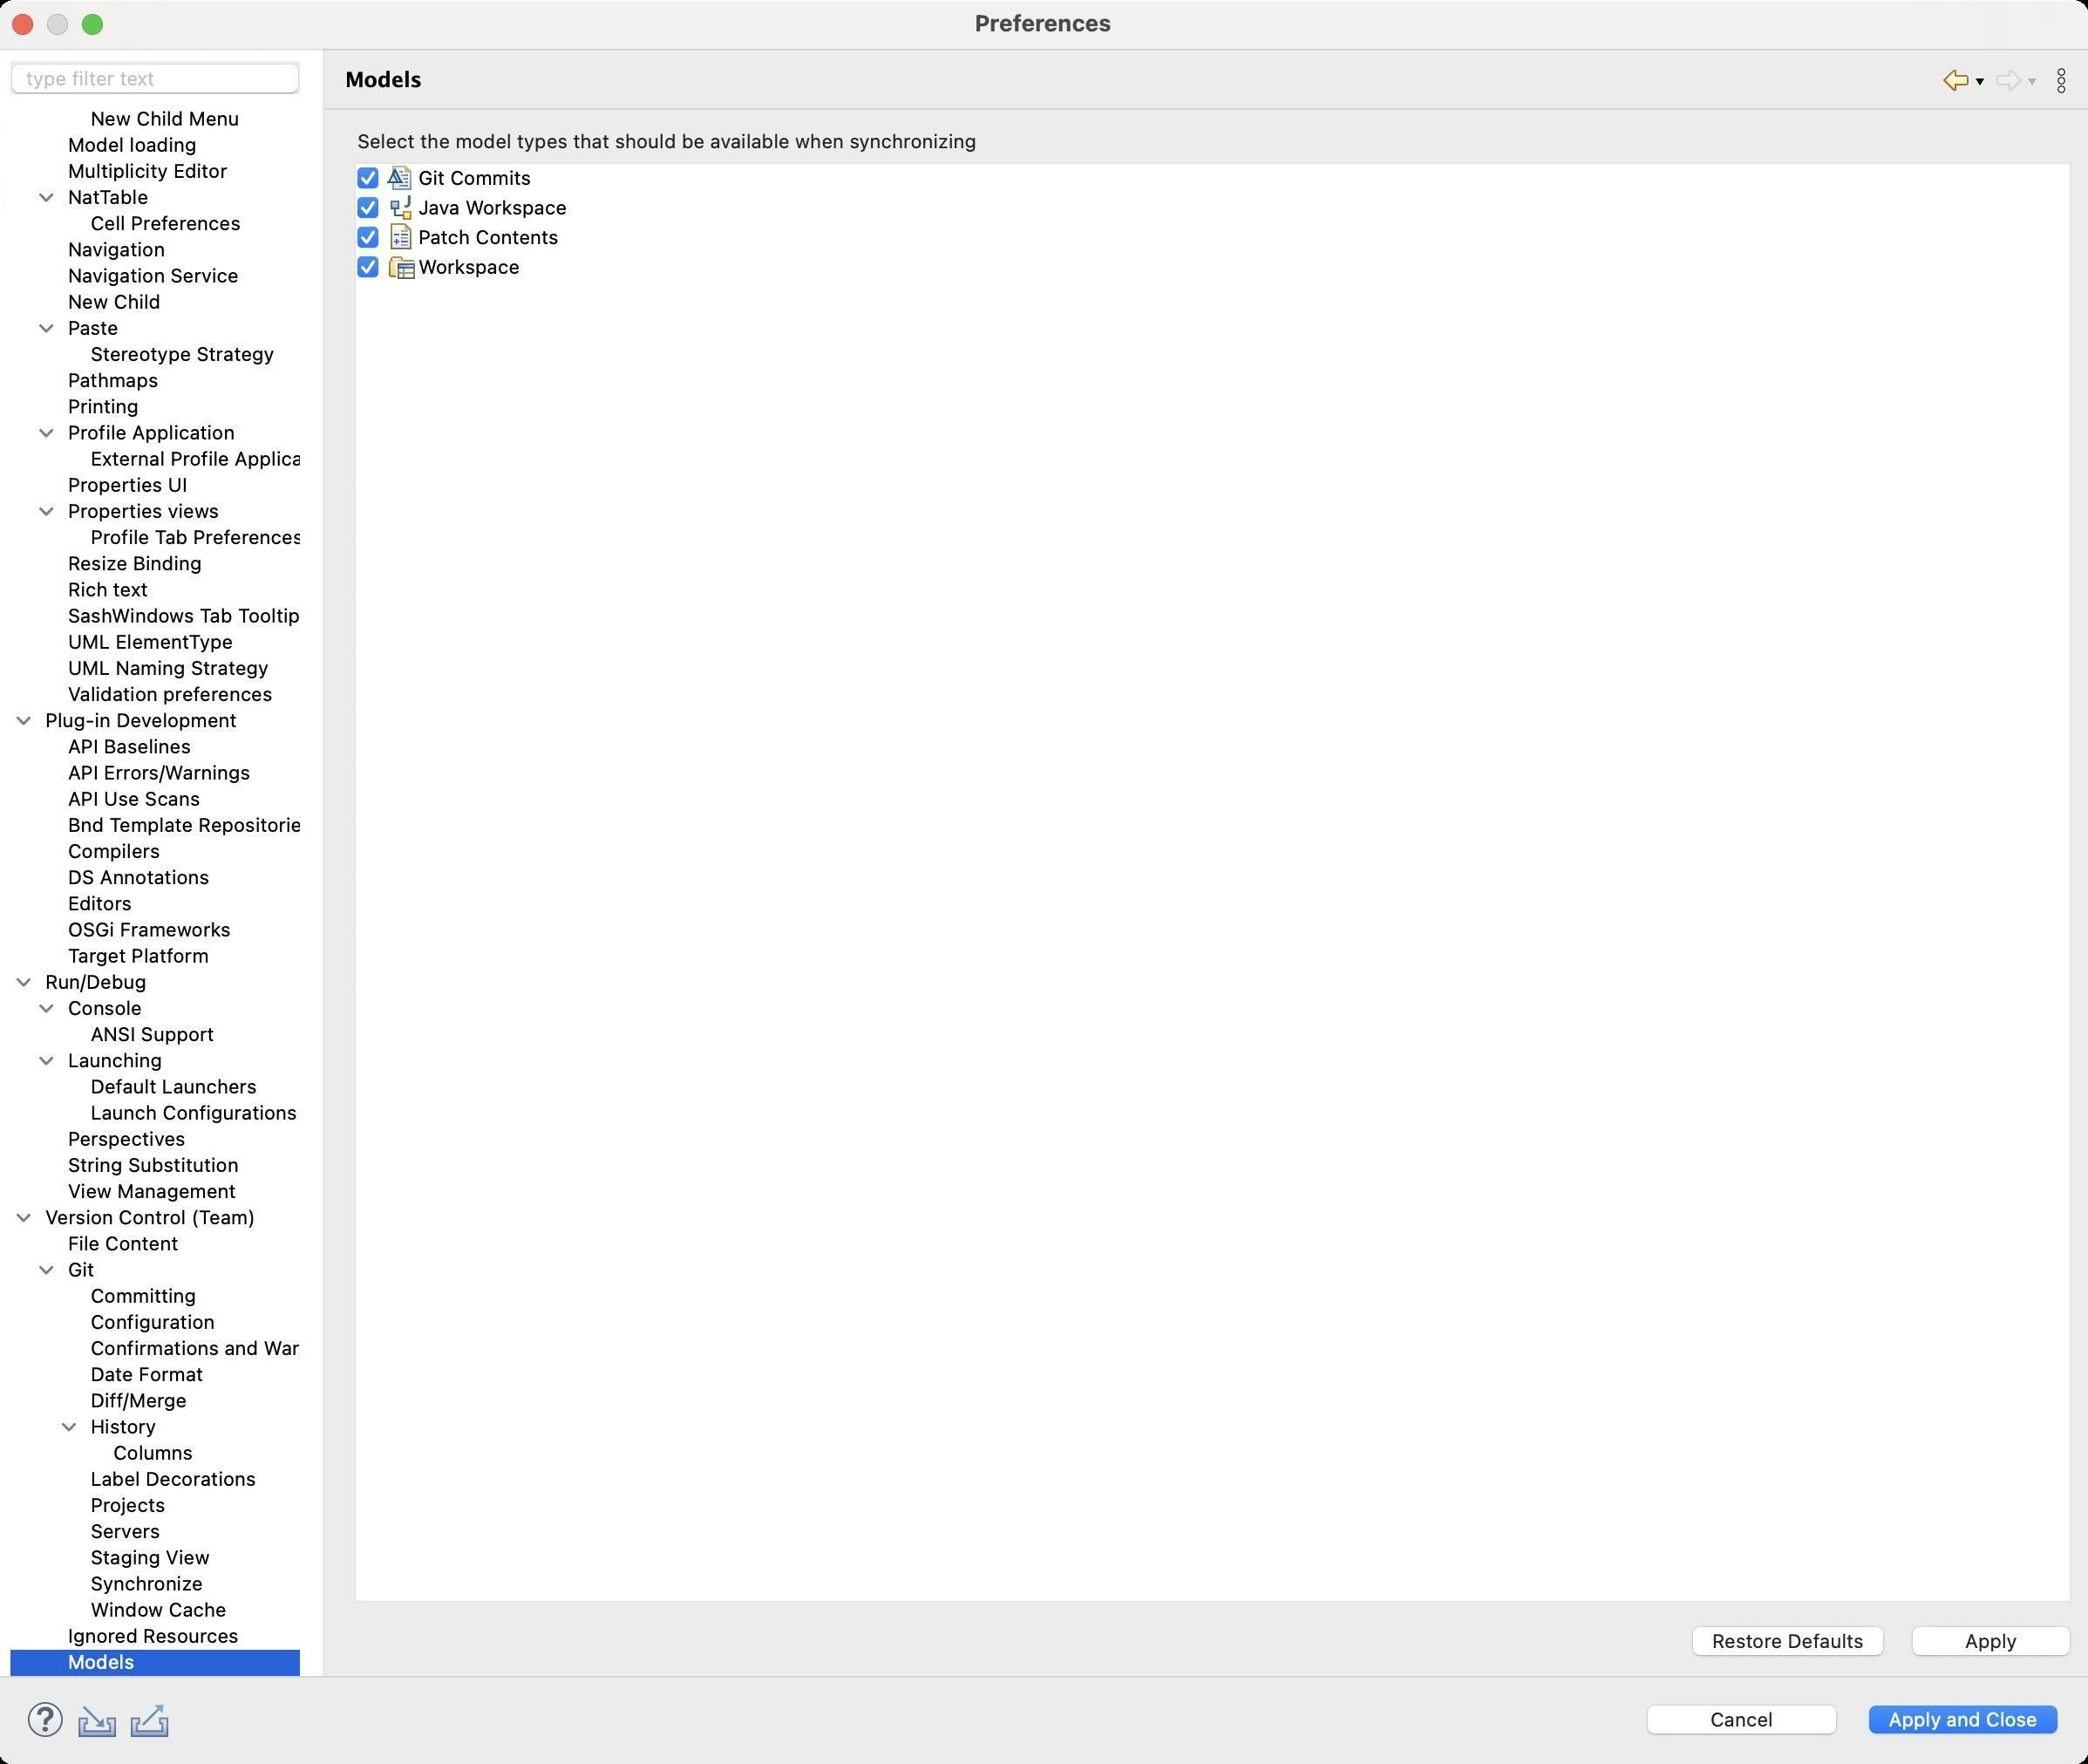
Accessibility tree:
{"name": "Preferences", "role": "AXWindow", "description": null, "role_description": "standard window", "value": null, "position": "480.00;38.00", "size": "1199;1012", "children": [{"name": "Apply_and_Close", "role": "AXButton", "description": null, "role_description": "button", "value": null, "position": "1067.00;974.00", "size": "120;27", "children": []}, {"name": "Cancel", "role": "AXButton", "description": null, "role_description": "button", "value": null, "position": "940.00;974.00", "size": "120;27", "children": []}, {"name": null, "role": "AXToolbar", "description": null, "role_description": "toolbar", "value": null, "position": "12.00;972.00", "size": "90;30", "children": [{"name": "Help", "role": "AXCheckBox", "description": null, "role_description": "checkbox", "value": 0, "position": "12.00;972.00", "size": "30;30", "children": []}, {"name": "Import", "role": "AXButton", "description": null, "role_description": "button", "value": null, "position": "42.00;972.00", "size": "30;30", "children": []}, {"name": "Export", "role": "AXButton", "description": null, "role_description": "button", "value": null, "position": "72.00;972.00", "size": "30;30", "children": []}]}, {"name": null, "role": "AXScrollArea", "description": null, "role_description": "scroll area", "value": null, "position": "199.00;69.00", "size": "995;887", "children": [{"name": "Apply", "role": "AXButton", "description": null, "role_description": "button", "value": null, "position": "1092.00;929.00", "size": "102;27", "children": []}, {"name": "Restore_Defaults", "role": "AXButton", "description": null, "role_description": "button", "value": null, "position": "966.00;929.00", "size": "121;27", "children": []}, {"name": null, "role": "AXScrollArea", "description": null, "role_description": "scroll area", "value": null, "position": "204.00;93.00", "size": "985;826", "children": [{"name": null, "role": "AXTable", "description": null, "role_description": "table", "value": null, "position": "205.00;94.00", "size": "983;824", "children": [{"name": null, "role": "AXRow", "description": null, "role_description": "table row", "value": null, "position": "205.00;94.00", "size": "983;17", "children": [{"name": "", "role": "AXCheckBox", "description": null, "role_description": "checkbox", "value": 1, "position": "205.00;94.00", "size": "14;16", "children": []}, {"name": null, "role": "AXStaticText", "description": null, "role_description": "text", "value": "Git Commits", "position": "220.00;94.00", "size": "109;16", "children": []}]}, {"name": null, "role": "AXRow", "description": null, "role_description": "table row", "value": null, "position": "205.00;111.00", "size": "983;17", "children": [{"name": "", "role": "AXCheckBox", "description": null, "role_description": "checkbox", "value": 1, "position": "205.00;111.00", "size": "14;16", "children": []}, {"name": null, "role": "AXStaticText", "description": null, "role_description": "text", "value": "Java Workspace", "position": "220.00;111.00", "size": "109;16", "children": []}]}, {"name": null, "role": "AXRow", "description": null, "role_description": "table row", "value": null, "position": "205.00;128.00", "size": "983;17", "children": [{"name": "", "role": "AXCheckBox", "description": null, "role_description": "checkbox", "value": 1, "position": "205.00;128.00", "size": "14;16", "children": []}, {"name": null, "role": "AXStaticText", "description": null, "role_description": "text", "value": "Patch Contents", "position": "220.00;128.00", "size": "109;16", "children": []}]}, {"name": null, "role": "AXRow", "description": null, "role_description": "table row", "value": null, "position": "205.00;145.00", "size": "983;17", "children": [{"name": "", "role": "AXCheckBox", "description": null, "role_description": "checkbox", "value": 1, "position": "205.00;145.00", "size": "14;16", "children": []}, {"name": null, "role": "AXStaticText", "description": null, "role_description": "text", "value": "Workspace", "position": "220.00;145.00", "size": "109;16", "children": []}]}, {"name": null, "role": "AXColumn", "description": null, "role_description": "column", "value": null, "position": "205.00;94.00", "size": "15;824", "children": []}, {"name": null, "role": "AXColumn", "description": null, "role_description": "column", "value": null, "position": "220.00;94.00", "size": "110;824", "children": []}]}]}, {"name": null, "role": "AXStaticText", "description": null, "role_description": "text", "value": "Select the model types that should be available when synchronizing", "position": "204.00;74.00", "size": "985;14", "children": []}]}, {"name": null, "role": "AXToolbar", "description": "", "role_description": "toolbar", "value": null, "position": "1112.00;35.00", "size": "82;22", "children": [{"name": "Back_to_Ignored_Resources", "role": "AXMenuButton", "description": null, "role_description": "menu button", "value": null, "position": "1112.00;35.00", "size": "22;22", "children": []}, {"name": "Forward", "role": "AXMenuButton", "description": null, "role_description": "menu button", "value": null, "position": "1142.00;35.00", "size": "22;22", "children": []}, {"name": "Additional_Dialog_Actions", "role": "AXButton", "description": null, "role_description": "button", "value": null, "position": "1172.00;35.00", "size": "22;22", "children": []}]}, {"name": null, "role": "AXStaticText", "description": "", "role_description": "text", "value": "Models", "position": "196.00;35.00", "size": "909;21", "children": []}, {"name": null, "role": "AXSplitter", "description": null, "role_description": "splitter", "value": 180, "position": "180.00;28.00", "size": "5;933", "children": []}, {"name": null, "role": "AXScrollArea", "description": null, "role_description": "scroll area", "value": null, "position": "7.00;59.00", "size": "166;902", "children": [{"name": null, "role": "AXOutline", "description": null, "role_description": "outline", "value": null, "position": "7.00;-929.00", "size": "217;1890", "children": [{"name": null, "role": "AXRow", "description": null, "role_description": "outline row", "value": null, "position": "7.00;-929.00", "size": "217;15", "children": [{"name": null, "role": "AXGroup", "description": null, "role_description": "group", "value": null, "position": "7.00;-929.00", "size": "217;15", "children": [{"name": null, "role": "AXDisclosureTriangle", "description": null, "role_description": "disclosure triangle", "value": 0, "position": "9.00;-929.00", "size": "12;14", "children": []}, {"name": null, "role": "AXStaticText", "description": null, "role_description": "text", "value": "General", "position": "25.00;-929.00", "size": "198;14", "children": []}]}]}, {"name": null, "role": "AXRow", "description": null, "role_description": "outline row", "value": null, "position": "7.00;-914.00", "size": "217;15", "children": [{"name": null, "role": "AXGroup", "description": null, "role_description": "group", "value": null, "position": "7.00;-914.00", "size": "217;15", "children": [{"name": null, "role": "AXDisclosureTriangle", "description": null, "role_description": "disclosure triangle", "value": 0, "position": "9.00;-914.00", "size": "12;14", "children": []}, {"name": null, "role": "AXStaticText", "description": null, "role_description": "text", "value": "Alf", "position": "25.00;-914.00", "size": "198;14", "children": []}]}]}, {"name": null, "role": "AXRow", "description": null, "role_description": "outline row", "value": null, "position": "7.00;-899.00", "size": "217;15", "children": [{"name": null, "role": "AXGroup", "description": null, "role_description": "group", "value": null, "position": "7.00;-899.00", "size": "217;15", "children": [{"name": null, "role": "AXDisclosureTriangle", "description": null, "role_description": "disclosure triangle", "value": 0, "position": "9.00;-899.00", "size": "12;14", "children": []}, {"name": null, "role": "AXStaticText", "description": null, "role_description": "text", "value": "Ant", "position": "25.00;-899.00", "size": "198;14", "children": []}]}]}, {"name": null, "role": "AXRow", "description": null, "role_description": "outline row", "value": null, "position": "7.00;-884.00", "size": "217;15", "children": [{"name": null, "role": "AXGroup", "description": null, "role_description": "group", "value": null, "position": "7.00;-884.00", "size": "217;15", "children": [{"name": null, "role": "AXDisclosureTriangle", "description": null, "role_description": "disclosure triangle", "value": 0, "position": "9.00;-884.00", "size": "12;14", "children": []}, {"name": null, "role": "AXStaticText", "description": null, "role_description": "text", "value": "Context", "position": "25.00;-884.00", "size": "198;14", "children": []}]}]}, {"name": null, "role": "AXRow", "description": null, "role_description": "outline row", "value": null, "position": "7.00;-869.00", "size": "217;15", "children": [{"name": null, "role": "AXGroup", "description": null, "role_description": "group", "value": null, "position": "7.00;-869.00", "size": "217;15", "children": [{"name": null, "role": "AXDisclosureTriangle", "description": null, "role_description": "disclosure triangle", "value": 0, "position": "9.00;-869.00", "size": "12;14", "children": []}, {"name": null, "role": "AXStaticText", "description": null, "role_description": "text", "value": "CSS", "position": "25.00;-869.00", "size": "198;14", "children": []}]}]}, {"name": null, "role": "AXRow", "description": null, "role_description": "outline row", "value": null, "position": "7.00;-854.00", "size": "217;15", "children": [{"name": null, "role": "AXGroup", "description": null, "role_description": "group", "value": null, "position": "7.00;-854.00", "size": "217;15", "children": [{"name": null, "role": "AXDisclosureTriangle", "description": null, "role_description": "disclosure triangle", "value": 0, "position": "9.00;-854.00", "size": "12;14", "children": []}, {"name": null, "role": "AXStaticText", "description": null, "role_description": "text", "value": "EMF Compare", "position": "25.00;-854.00", "size": "198;14", "children": []}]}]}, {"name": null, "role": "AXRow", "description": null, "role_description": "outline row", "value": null, "position": "7.00;-839.00", "size": "217;15", "children": [{"name": null, "role": "AXGroup", "description": null, "role_description": "group", "value": null, "position": "7.00;-839.00", "size": "217;15", "children": [{"name": null, "role": "AXDisclosureTriangle", "description": null, "role_description": "disclosure triangle", "value": 0, "position": "9.00;-839.00", "size": "12;14", "children": []}, {"name": null, "role": "AXStaticText", "description": null, "role_description": "text", "value": "Help", "position": "25.00;-839.00", "size": "198;14", "children": []}]}]}, {"name": null, "role": "AXRow", "description": null, "role_description": "outline row", "value": null, "position": "7.00;-824.00", "size": "217;15", "children": [{"name": null, "role": "AXGroup", "description": null, "role_description": "group", "value": null, "position": "7.00;-824.00", "size": "217;15", "children": [{"name": null, "role": "AXDisclosureTriangle", "description": null, "role_description": "disclosure triangle", "value": 0, "position": "9.00;-824.00", "size": "12;14", "children": []}, {"name": null, "role": "AXStaticText", "description": null, "role_description": "text", "value": "Install/Update", "position": "25.00;-824.00", "size": "198;14", "children": []}]}]}, {"name": null, "role": "AXRow", "description": null, "role_description": "outline row", "value": null, "position": "7.00;-809.00", "size": "217;15", "children": [{"name": null, "role": "AXGroup", "description": null, "role_description": "group", "value": null, "position": "7.00;-809.00", "size": "217;15", "children": [{"name": null, "role": "AXDisclosureTriangle", "description": null, "role_description": "disclosure triangle", "value": 1, "position": "9.00;-809.00", "size": "12;14", "children": []}, {"name": null, "role": "AXStaticText", "description": null, "role_description": "text", "value": "Java", "position": "25.00;-809.00", "size": "198;14", "children": []}]}]}, {"name": null, "role": "AXRow", "description": null, "role_description": "outline row", "value": null, "position": "7.00;-794.00", "size": "217;15", "children": [{"name": null, "role": "AXGroup", "description": null, "role_description": "group", "value": null, "position": "7.00;-794.00", "size": "217;15", "children": [{"name": null, "role": "AXDisclosureTriangle", "description": null, "role_description": "disclosure triangle", "value": 0, "position": "22.00;-794.00", "size": "12;14", "children": []}, {"name": null, "role": "AXStaticText", "description": null, "role_description": "text", "value": "Appearance", "position": "38.00;-794.00", "size": "185;14", "children": []}]}]}, {"name": null, "role": "AXRow", "description": null, "role_description": "outline row", "value": null, "position": "7.00;-779.00", "size": "217;15", "children": [{"name": null, "role": "AXGroup", "description": null, "role_description": "group", "value": null, "position": "7.00;-779.00", "size": "217;15", "children": [{"name": null, "role": "AXDisclosureTriangle", "description": null, "role_description": "disclosure triangle", "value": 0, "position": "22.00;-779.00", "size": "12;14", "children": []}, {"name": null, "role": "AXStaticText", "description": null, "role_description": "text", "value": "Build Path", "position": "38.00;-779.00", "size": "185;14", "children": []}]}]}, {"name": null, "role": "AXRow", "description": null, "role_description": "outline row", "value": null, "position": "7.00;-764.00", "size": "217;15", "children": [{"name": null, "role": "AXStaticText", "description": null, "role_description": "text", "value": "Bytecode Outline", "position": "38.00;-764.00", "size": "185;14", "children": []}]}, {"name": null, "role": "AXRow", "description": null, "role_description": "outline row", "value": null, "position": "7.00;-749.00", "size": "217;15", "children": [{"name": null, "role": "AXGroup", "description": null, "role_description": "group", "value": null, "position": "7.00;-749.00", "size": "217;15", "children": [{"name": null, "role": "AXDisclosureTriangle", "description": null, "role_description": "disclosure triangle", "value": 0, "position": "22.00;-749.00", "size": "12;14", "children": []}, {"name": null, "role": "AXStaticText", "description": null, "role_description": "text", "value": "Code Style", "position": "38.00;-749.00", "size": "185;14", "children": []}]}]}, {"name": null, "role": "AXRow", "description": null, "role_description": "outline row", "value": null, "position": "7.00;-734.00", "size": "217;15", "children": [{"name": null, "role": "AXGroup", "description": null, "role_description": "group", "value": null, "position": "7.00;-734.00", "size": "217;15", "children": [{"name": null, "role": "AXDisclosureTriangle", "description": null, "role_description": "disclosure triangle", "value": 1, "position": "22.00;-734.00", "size": "12;14", "children": []}, {"name": null, "role": "AXStaticText", "description": null, "role_description": "text", "value": "Compiler", "position": "38.00;-734.00", "size": "185;14", "children": []}]}]}, {"name": null, "role": "AXRow", "description": null, "role_description": "outline row", "value": null, "position": "7.00;-719.00", "size": "217;15", "children": [{"name": null, "role": "AXStaticText", "description": null, "role_description": "text", "value": "Building", "position": "51.00;-719.00", "size": "172;14", "children": []}]}, {"name": null, "role": "AXRow", "description": null, "role_description": "outline row", "value": null, "position": "7.00;-704.00", "size": "217;15", "children": [{"name": null, "role": "AXStaticText", "description": null, "role_description": "text", "value": "Errors/Warnings", "position": "51.00;-704.00", "size": "172;14", "children": []}]}, {"name": null, "role": "AXRow", "description": null, "role_description": "outline row", "value": null, "position": "7.00;-689.00", "size": "217;15", "children": [{"name": null, "role": "AXStaticText", "description": null, "role_description": "text", "value": "Javadoc", "position": "51.00;-689.00", "size": "172;14", "children": []}]}, {"name": null, "role": "AXRow", "description": null, "role_description": "outline row", "value": null, "position": "7.00;-674.00", "size": "217;15", "children": [{"name": null, "role": "AXStaticText", "description": null, "role_description": "text", "value": "Task Tags", "position": "51.00;-674.00", "size": "172;14", "children": []}]}, {"name": null, "role": "AXRow", "description": null, "role_description": "outline row", "value": null, "position": "7.00;-659.00", "size": "217;15", "children": [{"name": null, "role": "AXGroup", "description": null, "role_description": "group", "value": null, "position": "7.00;-659.00", "size": "217;15", "children": [{"name": null, "role": "AXDisclosureTriangle", "description": null, "role_description": "disclosure triangle", "value": 1, "position": "22.00;-659.00", "size": "12;14", "children": []}, {"name": null, "role": "AXStaticText", "description": null, "role_description": "text", "value": "Debug", "position": "38.00;-659.00", "size": "185;14", "children": []}]}]}, {"name": null, "role": "AXRow", "description": null, "role_description": "outline row", "value": null, "position": "7.00;-644.00", "size": "217;15", "children": [{"name": null, "role": "AXStaticText", "description": null, "role_description": "text", "value": "Detail Formatters", "position": "51.00;-644.00", "size": "172;14", "children": []}]}, {"name": null, "role": "AXRow", "description": null, "role_description": "outline row", "value": null, "position": "7.00;-629.00", "size": "217;15", "children": [{"name": null, "role": "AXStaticText", "description": null, "role_description": "text", "value": "Heap Walking", "position": "51.00;-629.00", "size": "172;14", "children": []}]}, {"name": null, "role": "AXRow", "description": null, "role_description": "outline row", "value": null, "position": "7.00;-614.00", "size": "217;15", "children": [{"name": null, "role": "AXStaticText", "description": null, "role_description": "text", "value": "Logical Structures", "position": "51.00;-614.00", "size": "172;14", "children": []}]}, {"name": null, "role": "AXRow", "description": null, "role_description": "outline row", "value": null, "position": "7.00;-599.00", "size": "217;15", "children": [{"name": null, "role": "AXStaticText", "description": null, "role_description": "text", "value": "Primitive Display Options", "position": "51.00;-599.00", "size": "172;14", "children": []}]}, {"name": null, "role": "AXRow", "description": null, "role_description": "outline row", "value": null, "position": "7.00;-584.00", "size": "217;15", "children": [{"name": null, "role": "AXStaticText", "description": null, "role_description": "text", "value": "Step Filtering", "position": "51.00;-584.00", "size": "172;14", "children": []}]}, {"name": null, "role": "AXRow", "description": null, "role_description": "outline row", "value": null, "position": "7.00;-569.00", "size": "217;15", "children": [{"name": null, "role": "AXGroup", "description": null, "role_description": "group", "value": null, "position": "7.00;-569.00", "size": "217;15", "children": [{"name": null, "role": "AXDisclosureTriangle", "description": null, "role_description": "disclosure triangle", "value": 1, "position": "22.00;-569.00", "size": "12;14", "children": []}, {"name": null, "role": "AXStaticText", "description": null, "role_description": "text", "value": "Editor", "position": "38.00;-569.00", "size": "185;14", "children": []}]}]}, {"name": null, "role": "AXRow", "description": null, "role_description": "outline row", "value": null, "position": "7.00;-554.00", "size": "217;15", "children": [{"name": null, "role": "AXStaticText", "description": null, "role_description": "text", "value": "Code Minings", "position": "51.00;-554.00", "size": "172;14", "children": []}]}, {"name": null, "role": "AXRow", "description": null, "role_description": "outline row", "value": null, "position": "7.00;-539.00", "size": "217;15", "children": [{"name": null, "role": "AXGroup", "description": null, "role_description": "group", "value": null, "position": "7.00;-539.00", "size": "217;15", "children": [{"name": null, "role": "AXDisclosureTriangle", "description": null, "role_description": "disclosure triangle", "value": 1, "position": "35.00;-539.00", "size": "12;14", "children": []}, {"name": null, "role": "AXStaticText", "description": null, "role_description": "text", "value": "Content Assist", "position": "51.00;-539.00", "size": "172;14", "children": []}]}]}, {"name": null, "role": "AXRow", "description": null, "role_description": "outline row", "value": null, "position": "7.00;-524.00", "size": "217;15", "children": [{"name": null, "role": "AXStaticText", "description": null, "role_description": "text", "value": "Advanced", "position": "64.00;-524.00", "size": "159;14", "children": []}]}, {"name": null, "role": "AXRow", "description": null, "role_description": "outline row", "value": null, "position": "7.00;-509.00", "size": "217;15", "children": [{"name": null, "role": "AXStaticText", "description": null, "role_description": "text", "value": "Favorites", "position": "64.00;-509.00", "size": "159;14", "children": []}]}, {"name": null, "role": "AXRow", "description": null, "role_description": "outline row", "value": null, "position": "7.00;-494.00", "size": "217;15", "children": [{"name": null, "role": "AXStaticText", "description": null, "role_description": "text", "value": "Folding", "position": "51.00;-494.00", "size": "172;14", "children": []}]}, {"name": null, "role": "AXRow", "description": null, "role_description": "outline row", "value": null, "position": "7.00;-479.00", "size": "217;15", "children": [{"name": null, "role": "AXStaticText", "description": null, "role_description": "text", "value": "Hovers", "position": "51.00;-479.00", "size": "172;14", "children": []}]}, {"name": null, "role": "AXRow", "description": null, "role_description": "outline row", "value": null, "position": "7.00;-464.00", "size": "217;15", "children": [{"name": null, "role": "AXStaticText", "description": null, "role_description": "text", "value": "Mark Occurrences", "position": "51.00;-464.00", "size": "172;14", "children": []}]}, {"name": null, "role": "AXRow", "description": null, "role_description": "outline row", "value": null, "position": "7.00;-449.00", "size": "217;15", "children": [{"name": null, "role": "AXStaticText", "description": null, "role_description": "text", "value": "Save Actions", "position": "51.00;-449.00", "size": "172;14", "children": []}]}, {"name": null, "role": "AXRow", "description": null, "role_description": "outline row", "value": null, "position": "7.00;-434.00", "size": "217;15", "children": [{"name": null, "role": "AXStaticText", "description": null, "role_description": "text", "value": "Syntax Coloring", "position": "51.00;-434.00", "size": "172;14", "children": []}]}, {"name": null, "role": "AXRow", "description": null, "role_description": "outline row", "value": null, "position": "7.00;-419.00", "size": "217;15", "children": [{"name": null, "role": "AXStaticText", "description": null, "role_description": "text", "value": "Templates", "position": "51.00;-419.00", "size": "172;14", "children": []}]}, {"name": null, "role": "AXRow", "description": null, "role_description": "outline row", "value": null, "position": "7.00;-404.00", "size": "217;15", "children": [{"name": null, "role": "AXStaticText", "description": null, "role_description": "text", "value": "Typing", "position": "51.00;-404.00", "size": "172;14", "children": []}]}, {"name": null, "role": "AXRow", "description": null, "role_description": "outline row", "value": null, "position": "7.00;-389.00", "size": "217;15", "children": [{"name": null, "role": "AXGroup", "description": null, "role_description": "group", "value": null, "position": "7.00;-389.00", "size": "217;15", "children": [{"name": null, "role": "AXDisclosureTriangle", "description": null, "role_description": "disclosure triangle", "value": 1, "position": "22.00;-389.00", "size": "12;14", "children": []}, {"name": null, "role": "AXStaticText", "description": null, "role_description": "text", "value": "Installed JREs", "position": "38.00;-389.00", "size": "185;14", "children": []}]}]}, {"name": null, "role": "AXRow", "description": null, "role_description": "outline row", "value": null, "position": "7.00;-374.00", "size": "217;15", "children": [{"name": null, "role": "AXStaticText", "description": null, "role_description": "text", "value": "Execution Environments", "position": "51.00;-374.00", "size": "172;14", "children": []}]}, {"name": null, "role": "AXRow", "description": null, "role_description": "outline row", "value": null, "position": "7.00;-359.00", "size": "217;15", "children": [{"name": null, "role": "AXStaticText", "description": null, "role_description": "text", "value": "JUnit", "position": "38.00;-359.00", "size": "185;14", "children": []}]}, {"name": null, "role": "AXRow", "description": null, "role_description": "outline row", "value": null, "position": "7.00;-344.00", "size": "217;15", "children": [{"name": null, "role": "AXStaticText", "description": null, "role_description": "text", "value": "Launching", "position": "38.00;-344.00", "size": "185;14", "children": []}]}, {"name": null, "role": "AXRow", "description": null, "role_description": "outline row", "value": null, "position": "7.00;-329.00", "size": "217;15", "children": [{"name": null, "role": "AXStaticText", "description": null, "role_description": "text", "value": "Properties Files Editor", "position": "38.00;-329.00", "size": "185;14", "children": []}]}, {"name": null, "role": "AXRow", "description": null, "role_description": "outline row", "value": null, "position": "7.00;-314.00", "size": "217;15", "children": [{"name": null, "role": "AXGroup", "description": null, "role_description": "group", "value": null, "position": "7.00;-314.00", "size": "217;15", "children": [{"name": null, "role": "AXDisclosureTriangle", "description": null, "role_description": "disclosure triangle", "value": 1, "position": "9.00;-314.00", "size": "12;14", "children": []}, {"name": null, "role": "AXStaticText", "description": null, "role_description": "text", "value": "Logic Diagrams", "position": "25.00;-314.00", "size": "198;14", "children": []}]}]}, {"name": null, "role": "AXRow", "description": null, "role_description": "outline row", "value": null, "position": "7.00;-299.00", "size": "217;15", "children": [{"name": null, "role": "AXGroup", "description": null, "role_description": "group", "value": null, "position": "7.00;-299.00", "size": "217;15", "children": [{"name": null, "role": "AXDisclosureTriangle", "description": null, "role_description": "disclosure triangle", "value": 1, "position": "22.00;-299.00", "size": "12;14", "children": []}, {"name": null, "role": "AXStaticText", "description": null, "role_description": "text", "value": "Appearance", "position": "38.00;-299.00", "size": "185;14", "children": []}]}]}, {"name": null, "role": "AXRow", "description": null, "role_description": "outline row", "value": null, "position": "7.00;-284.00", "size": "217;15", "children": [{"name": null, "role": "AXStaticText", "description": null, "role_description": "text", "value": "Connections", "position": "51.00;-284.00", "size": "172;14", "children": []}]}, {"name": null, "role": "AXRow", "description": null, "role_description": "outline row", "value": null, "position": "7.00;-269.00", "size": "217;15", "children": [{"name": null, "role": "AXStaticText", "description": null, "role_description": "text", "value": "Path Maps", "position": "38.00;-269.00", "size": "185;14", "children": []}]}, {"name": null, "role": "AXRow", "description": null, "role_description": "outline row", "value": null, "position": "7.00;-254.00", "size": "217;15", "children": [{"name": null, "role": "AXStaticText", "description": null, "role_description": "text", "value": "Printing", "position": "38.00;-254.00", "size": "185;14", "children": []}]}, {"name": null, "role": "AXRow", "description": null, "role_description": "outline row", "value": null, "position": "7.00;-239.00", "size": "217;15", "children": [{"name": null, "role": "AXStaticText", "description": null, "role_description": "text", "value": "Rulers and Grid", "position": "38.00;-239.00", "size": "185;14", "children": []}]}, {"name": null, "role": "AXRow", "description": null, "role_description": "outline row", "value": null, "position": "7.00;-224.00", "size": "217;15", "children": [{"name": null, "role": "AXStaticText", "description": null, "role_description": "text", "value": "Model Editor", "position": "25.00;-224.00", "size": "198;14", "children": []}]}, {"name": null, "role": "AXRow", "description": null, "role_description": "outline row", "value": null, "position": "7.00;-209.00", "size": "217;15", "children": [{"name": null, "role": "AXGroup", "description": null, "role_description": "group", "value": null, "position": "7.00;-209.00", "size": "217;15", "children": [{"name": null, "role": "AXDisclosureTriangle", "description": null, "role_description": "disclosure triangle", "value": 0, "position": "9.00;-209.00", "size": "12;14", "children": []}, {"name": null, "role": "AXStaticText", "description": null, "role_description": "text", "value": "Model Validation", "position": "25.00;-209.00", "size": "198;14", "children": []}]}]}, {"name": null, "role": "AXRow", "description": null, "role_description": "outline row", "value": null, "position": "7.00;-194.00", "size": "217;15", "children": [{"name": null, "role": "AXGroup", "description": null, "role_description": "group", "value": null, "position": "7.00;-194.00", "size": "217;15", "children": [{"name": null, "role": "AXDisclosureTriangle", "description": null, "role_description": "disclosure triangle", "value": 0, "position": "9.00;-194.00", "size": "12;14", "children": []}, {"name": null, "role": "AXStaticText", "description": null, "role_description": "text", "value": "OCL", "position": "25.00;-194.00", "size": "198;14", "children": []}]}]}, {"name": null, "role": "AXRow", "description": null, "role_description": "outline row", "value": null, "position": "7.00;-179.00", "size": "217;15", "children": [{"name": null, "role": "AXGroup", "description": null, "role_description": "group", "value": null, "position": "7.00;-179.00", "size": "217;15", "children": [{"name": null, "role": "AXDisclosureTriangle", "description": null, "role_description": "disclosure triangle", "value": 1, "position": "9.00;-179.00", "size": "12;14", "children": []}, {"name": null, "role": "AXStaticText", "description": null, "role_description": "text", "value": "Papyrus", "position": "25.00;-179.00", "size": "198;14", "children": []}]}]}, {"name": null, "role": "AXRow", "description": null, "role_description": "outline row", "value": null, "position": "7.00;-164.00", "size": "217;15", "children": [{"name": null, "role": "AXStaticText", "description": null, "role_description": "text", "value": "Architecture Contexts", "position": "38.00;-164.00", "size": "185;14", "children": []}]}, {"name": null, "role": "AXRow", "description": null, "role_description": "outline row", "value": null, "position": "7.00;-149.00", "size": "217;15", "children": [{"name": null, "role": "AXGroup", "description": null, "role_description": "group", "value": null, "position": "7.00;-149.00", "size": "217;15", "children": [{"name": null, "role": "AXDisclosureTriangle", "description": null, "role_description": "disclosure triangle", "value": 1, "position": "22.00;-149.00", "size": "12;14", "children": []}, {"name": null, "role": "AXStaticText", "description": null, "role_description": "text", "value": "Automated Model Completion", "position": "38.00;-149.00", "size": "185;14", "children": []}]}]}, {"name": null, "role": "AXRow", "description": null, "role_description": "outline row", "value": null, "position": "7.00;-134.00", "size": "217;15", "children": [{"name": null, "role": "AXStaticText", "description": null, "role_description": "text", "value": "Activities", "position": "51.00;-134.00", "size": "172;14", "children": []}]}, {"name": null, "role": "AXRow", "description": null, "role_description": "outline row", "value": null, "position": "7.00;-119.00", "size": "217;15", "children": [{"name": null, "role": "AXStaticText", "description": null, "role_description": "text", "value": "Connection Tools", "position": "38.00;-119.00", "size": "185;14", "children": []}]}, {"name": null, "role": "AXRow", "description": null, "role_description": "outline row", "value": null, "position": "7.00;-104.00", "size": "217;15", "children": [{"name": null, "role": "AXStaticText", "description": null, "role_description": "text", "value": "CSS Theme", "position": "38.00;-104.00", "size": "185;14", "children": []}]}, {"name": null, "role": "AXRow", "description": null, "role_description": "outline row", "value": null, "position": "7.00;-89.00", "size": "217;15", "children": [{"name": null, "role": "AXGroup", "description": null, "role_description": "group", "value": null, "position": "7.00;-89.00", "size": "217;15", "children": [{"name": null, "role": "AXDisclosureTriangle", "description": null, "role_description": "disclosure triangle", "value": 0, "position": "22.00;-89.00", "size": "12;14", "children": []}, {"name": null, "role": "AXStaticText", "description": null, "role_description": "text", "value": "Diagrams", "position": "38.00;-89.00", "size": "185;14", "children": []}]}]}, {"name": null, "role": "AXRow", "description": null, "role_description": "outline row", "value": null, "position": "7.00;-74.00", "size": "217;15", "children": [{"name": null, "role": "AXStaticText", "description": null, "role_description": "text", "value": "Documentation View", "position": "38.00;-74.00", "size": "185;14", "children": []}]}, {"name": null, "role": "AXRow", "description": null, "role_description": "outline row", "value": null, "position": "7.00;-59.00", "size": "217;15", "children": [{"name": null, "role": "AXStaticText", "description": null, "role_description": "text", "value": "Drag and drop", "position": "38.00;-59.00", "size": "185;14", "children": []}]}, {"name": null, "role": "AXRow", "description": null, "role_description": "outline row", "value": null, "position": "7.00;-44.00", "size": "217;15", "children": [{"name": null, "role": "AXStaticText", "description": null, "role_description": "text", "value": "Editor", "position": "38.00;-44.00", "size": "185;14", "children": []}]}, {"name": null, "role": "AXRow", "description": null, "role_description": "outline row", "value": null, "position": "7.00;-29.00", "size": "217;15", "children": [{"name": null, "role": "AXStaticText", "description": null, "role_description": "text", "value": "Editor Welcome Page", "position": "38.00;-29.00", "size": "185;14", "children": []}]}, {"name": null, "role": "AXRow", "description": null, "role_description": "outline row", "value": null, "position": "7.00;-14.00", "size": "217;15", "children": [{"name": null, "role": "AXGroup", "description": null, "role_description": "group", "value": null, "position": "7.00;-14.00", "size": "217;15", "children": [{"name": null, "role": "AXDisclosureTriangle", "description": null, "role_description": "disclosure triangle", "value": 0, "position": "22.00;-14.00", "size": "12;14", "children": []}, {"name": null, "role": "AXStaticText", "description": null, "role_description": "text", "value": "Embedded Editors", "position": "38.00;-14.00", "size": "185;14", "children": []}]}]}, {"name": null, "role": "AXRow", "description": null, "role_description": "outline row", "value": null, "position": "7.00;1.00", "size": "217;15", "children": [{"name": null, "role": "AXStaticText", "description": null, "role_description": "text", "value": "HTML Export", "position": "38.00;1.00", "size": "185;14", "children": []}]}, {"name": null, "role": "AXRow", "description": null, "role_description": "outline row", "value": null, "position": "7.00;16.00", "size": "217;15", "children": [{"name": null, "role": "AXStaticText", "description": null, "role_description": "text", "value": "Hyperlink Service", "position": "38.00;16.00", "size": "185;14", "children": []}]}, {"name": null, "role": "AXRow", "description": null, "role_description": "outline row", "value": null, "position": "7.00;31.00", "size": "217;15", "children": [{"name": null, "role": "AXStaticText", "description": null, "role_description": "text", "value": "Internationalization", "position": "38.00;31.00", "size": "185;14", "children": []}]}, {"name": null, "role": "AXRow", "description": null, "role_description": "outline row", "value": null, "position": "7.00;46.00", "size": "217;15", "children": [{"name": null, "role": "AXGroup", "description": null, "role_description": "group", "value": null, "position": "7.00;46.00", "size": "217;15", "children": [{"name": null, "role": "AXDisclosureTriangle", "description": null, "role_description": "disclosure triangle", "value": 1, "position": "22.00;46.00", "size": "12;14", "children": []}, {"name": null, "role": "AXStaticText", "description": null, "role_description": "text", "value": "Model Explorer", "position": "38.00;46.00", "size": "185;14", "children": []}]}]}, {"name": null, "role": "AXRow", "description": null, "role_description": "outline row", "value": null, "position": "7.00;61.00", "size": "217;15", "children": [{"name": null, "role": "AXStaticText", "description": null, "role_description": "text", "value": "New Child Menu", "position": "51.00;61.00", "size": "172;14", "children": []}]}, {"name": null, "role": "AXRow", "description": null, "role_description": "outline row", "value": null, "position": "7.00;76.00", "size": "217;15", "children": [{"name": null, "role": "AXStaticText", "description": null, "role_description": "text", "value": "Model loading", "position": "38.00;76.00", "size": "185;14", "children": []}]}, {"name": null, "role": "AXRow", "description": null, "role_description": "outline row", "value": null, "position": "7.00;91.00", "size": "217;15", "children": [{"name": null, "role": "AXStaticText", "description": null, "role_description": "text", "value": "Multiplicity Editor", "position": "38.00;91.00", "size": "185;14", "children": []}]}, {"name": null, "role": "AXRow", "description": null, "role_description": "outline row", "value": null, "position": "7.00;106.00", "size": "217;15", "children": [{"name": null, "role": "AXGroup", "description": null, "role_description": "group", "value": null, "position": "7.00;106.00", "size": "217;15", "children": [{"name": null, "role": "AXDisclosureTriangle", "description": null, "role_description": "disclosure triangle", "value": 1, "position": "22.00;106.00", "size": "12;14", "children": []}, {"name": null, "role": "AXStaticText", "description": null, "role_description": "text", "value": "NatTable", "position": "38.00;106.00", "size": "185;14", "children": []}]}]}, {"name": null, "role": "AXRow", "description": null, "role_description": "outline row", "value": null, "position": "7.00;121.00", "size": "217;15", "children": [{"name": null, "role": "AXStaticText", "description": null, "role_description": "text", "value": "Cell Preferences", "position": "51.00;121.00", "size": "172;14", "children": []}]}, {"name": null, "role": "AXRow", "description": null, "role_description": "outline row", "value": null, "position": "7.00;136.00", "size": "217;15", "children": [{"name": null, "role": "AXStaticText", "description": null, "role_description": "text", "value": "Navigation", "position": "38.00;136.00", "size": "185;14", "children": []}]}, {"name": null, "role": "AXRow", "description": null, "role_description": "outline row", "value": null, "position": "7.00;151.00", "size": "217;15", "children": [{"name": null, "role": "AXStaticText", "description": null, "role_description": "text", "value": "Navigation Service", "position": "38.00;151.00", "size": "185;14", "children": []}]}, {"name": null, "role": "AXRow", "description": null, "role_description": "outline row", "value": null, "position": "7.00;166.00", "size": "217;15", "children": [{"name": null, "role": "AXStaticText", "description": null, "role_description": "text", "value": "New Child", "position": "38.00;166.00", "size": "185;14", "children": []}]}, {"name": null, "role": "AXRow", "description": null, "role_description": "outline row", "value": null, "position": "7.00;181.00", "size": "217;15", "children": [{"name": null, "role": "AXGroup", "description": null, "role_description": "group", "value": null, "position": "7.00;181.00", "size": "217;15", "children": [{"name": null, "role": "AXDisclosureTriangle", "description": null, "role_description": "disclosure triangle", "value": 1, "position": "22.00;181.00", "size": "12;14", "children": []}, {"name": null, "role": "AXStaticText", "description": null, "role_description": "text", "value": "Paste", "position": "38.00;181.00", "size": "185;14", "children": []}]}]}, {"name": null, "role": "AXRow", "description": null, "role_description": "outline row", "value": null, "position": "7.00;196.00", "size": "217;15", "children": [{"name": null, "role": "AXStaticText", "description": null, "role_description": "text", "value": "Stereotype Strategy", "position": "51.00;196.00", "size": "172;14", "children": []}]}, {"name": null, "role": "AXRow", "description": null, "role_description": "outline row", "value": null, "position": "7.00;211.00", "size": "217;15", "children": [{"name": null, "role": "AXStaticText", "description": null, "role_description": "text", "value": "Pathmaps", "position": "38.00;211.00", "size": "185;14", "children": []}]}, {"name": null, "role": "AXRow", "description": null, "role_description": "outline row", "value": null, "position": "7.00;226.00", "size": "217;15", "children": [{"name": null, "role": "AXStaticText", "description": null, "role_description": "text", "value": "Printing", "position": "38.00;226.00", "size": "185;14", "children": []}]}, {"name": null, "role": "AXRow", "description": null, "role_description": "outline row", "value": null, "position": "7.00;241.00", "size": "217;15", "children": [{"name": null, "role": "AXGroup", "description": null, "role_description": "group", "value": null, "position": "7.00;241.00", "size": "217;15", "children": [{"name": null, "role": "AXDisclosureTriangle", "description": null, "role_description": "disclosure triangle", "value": 1, "position": "22.00;241.00", "size": "12;14", "children": []}, {"name": null, "role": "AXStaticText", "description": null, "role_description": "text", "value": "Profile Application", "position": "38.00;241.00", "size": "185;14", "children": []}]}]}, {"name": null, "role": "AXRow", "description": null, "role_description": "outline row", "value": null, "position": "7.00;256.00", "size": "217;15", "children": [{"name": null, "role": "AXStaticText", "description": null, "role_description": "text", "value": "External Profile Applications tool", "position": "51.00;256.00", "size": "172;14", "children": []}]}, {"name": null, "role": "AXRow", "description": null, "role_description": "outline row", "value": null, "position": "7.00;271.00", "size": "217;15", "children": [{"name": null, "role": "AXStaticText", "description": null, "role_description": "text", "value": "Properties UI", "position": "38.00;271.00", "size": "185;14", "children": []}]}, {"name": null, "role": "AXRow", "description": null, "role_description": "outline row", "value": null, "position": "7.00;286.00", "size": "217;15", "children": [{"name": null, "role": "AXGroup", "description": null, "role_description": "group", "value": null, "position": "7.00;286.00", "size": "217;15", "children": [{"name": null, "role": "AXDisclosureTriangle", "description": null, "role_description": "disclosure triangle", "value": 1, "position": "22.00;286.00", "size": "12;14", "children": []}, {"name": null, "role": "AXStaticText", "description": null, "role_description": "text", "value": "Properties views", "position": "38.00;286.00", "size": "185;14", "children": []}]}]}, {"name": null, "role": "AXRow", "description": null, "role_description": "outline row", "value": null, "position": "7.00;301.00", "size": "217;15", "children": [{"name": null, "role": "AXStaticText", "description": null, "role_description": "text", "value": "Profile Tab Preferences", "position": "51.00;301.00", "size": "172;14", "children": []}]}, {"name": null, "role": "AXRow", "description": null, "role_description": "outline row", "value": null, "position": "7.00;316.00", "size": "217;15", "children": [{"name": null, "role": "AXStaticText", "description": null, "role_description": "text", "value": "Resize Binding", "position": "38.00;316.00", "size": "185;14", "children": []}]}, {"name": null, "role": "AXRow", "description": null, "role_description": "outline row", "value": null, "position": "7.00;331.00", "size": "217;15", "children": [{"name": null, "role": "AXStaticText", "description": null, "role_description": "text", "value": "Rich text", "position": "38.00;331.00", "size": "185;14", "children": []}]}, {"name": null, "role": "AXRow", "description": null, "role_description": "outline row", "value": null, "position": "7.00;346.00", "size": "217;15", "children": [{"name": null, "role": "AXStaticText", "description": null, "role_description": "text", "value": "SashWindows Tab Tooltips", "position": "38.00;346.00", "size": "185;14", "children": []}]}, {"name": null, "role": "AXRow", "description": null, "role_description": "outline row", "value": null, "position": "7.00;361.00", "size": "217;15", "children": [{"name": null, "role": "AXStaticText", "description": null, "role_description": "text", "value": "UML ElementType", "position": "38.00;361.00", "size": "185;14", "children": []}]}, {"name": null, "role": "AXRow", "description": null, "role_description": "outline row", "value": null, "position": "7.00;376.00", "size": "217;15", "children": [{"name": null, "role": "AXStaticText", "description": null, "role_description": "text", "value": "UML Naming Strategy", "position": "38.00;376.00", "size": "185;14", "children": []}]}, {"name": null, "role": "AXRow", "description": null, "role_description": "outline row", "value": null, "position": "7.00;391.00", "size": "217;15", "children": [{"name": null, "role": "AXStaticText", "description": null, "role_description": "text", "value": "Validation preferences", "position": "38.00;391.00", "size": "185;14", "children": []}]}, {"name": null, "role": "AXRow", "description": null, "role_description": "outline row", "value": null, "position": "7.00;406.00", "size": "217;15", "children": [{"name": null, "role": "AXGroup", "description": null, "role_description": "group", "value": null, "position": "7.00;406.00", "size": "217;15", "children": [{"name": null, "role": "AXDisclosureTriangle", "description": null, "role_description": "disclosure triangle", "value": 1, "position": "9.00;406.00", "size": "12;14", "children": []}, {"name": null, "role": "AXStaticText", "description": null, "role_description": "text", "value": "Plug-in Development", "position": "25.00;406.00", "size": "198;14", "children": []}]}]}, {"name": null, "role": "AXRow", "description": null, "role_description": "outline row", "value": null, "position": "7.00;421.00", "size": "217;15", "children": [{"name": null, "role": "AXStaticText", "description": null, "role_description": "text", "value": "API Baselines", "position": "38.00;421.00", "size": "185;14", "children": []}]}, {"name": null, "role": "AXRow", "description": null, "role_description": "outline row", "value": null, "position": "7.00;436.00", "size": "217;15", "children": [{"name": null, "role": "AXStaticText", "description": null, "role_description": "text", "value": "API Errors/Warnings", "position": "38.00;436.00", "size": "185;14", "children": []}]}, {"name": null, "role": "AXRow", "description": null, "role_description": "outline row", "value": null, "position": "7.00;451.00", "size": "217;15", "children": [{"name": null, "role": "AXStaticText", "description": null, "role_description": "text", "value": "API Use Scans", "position": "38.00;451.00", "size": "185;14", "children": []}]}, {"name": null, "role": "AXRow", "description": null, "role_description": "outline row", "value": null, "position": "7.00;466.00", "size": "217;15", "children": [{"name": null, "role": "AXStaticText", "description": null, "role_description": "text", "value": "Bnd Template Repositories", "position": "38.00;466.00", "size": "185;14", "children": []}]}, {"name": null, "role": "AXRow", "description": null, "role_description": "outline row", "value": null, "position": "7.00;481.00", "size": "217;15", "children": [{"name": null, "role": "AXStaticText", "description": null, "role_description": "text", "value": "Compilers", "position": "38.00;481.00", "size": "185;14", "children": []}]}, {"name": null, "role": "AXRow", "description": null, "role_description": "outline row", "value": null, "position": "7.00;496.00", "size": "217;15", "children": [{"name": null, "role": "AXStaticText", "description": null, "role_description": "text", "value": "DS Annotations", "position": "38.00;496.00", "size": "185;14", "children": []}]}, {"name": null, "role": "AXRow", "description": null, "role_description": "outline row", "value": null, "position": "7.00;511.00", "size": "217;15", "children": [{"name": null, "role": "AXStaticText", "description": null, "role_description": "text", "value": "Editors", "position": "38.00;511.00", "size": "185;14", "children": []}]}, {"name": null, "role": "AXRow", "description": null, "role_description": "outline row", "value": null, "position": "7.00;526.00", "size": "217;15", "children": [{"name": null, "role": "AXStaticText", "description": null, "role_description": "text", "value": "OSGi Frameworks", "position": "38.00;526.00", "size": "185;14", "children": []}]}, {"name": null, "role": "AXRow", "description": null, "role_description": "outline row", "value": null, "position": "7.00;541.00", "size": "217;15", "children": [{"name": null, "role": "AXStaticText", "description": null, "role_description": "text", "value": "Target Platform", "position": "38.00;541.00", "size": "185;14", "children": []}]}, {"name": null, "role": "AXRow", "description": null, "role_description": "outline row", "value": null, "position": "7.00;556.00", "size": "217;15", "children": [{"name": null, "role": "AXGroup", "description": null, "role_description": "group", "value": null, "position": "7.00;556.00", "size": "217;15", "children": [{"name": null, "role": "AXDisclosureTriangle", "description": null, "role_description": "disclosure triangle", "value": 1, "position": "9.00;556.00", "size": "12;14", "children": []}, {"name": null, "role": "AXStaticText", "description": null, "role_description": "text", "value": "Run/Debug", "position": "25.00;556.00", "size": "198;14", "children": []}]}]}, {"name": null, "role": "AXRow", "description": null, "role_description": "outline row", "value": null, "position": "7.00;571.00", "size": "217;15", "children": [{"name": null, "role": "AXGroup", "description": null, "role_description": "group", "value": null, "position": "7.00;571.00", "size": "217;15", "children": [{"name": null, "role": "AXDisclosureTriangle", "description": null, "role_description": "disclosure triangle", "value": 1, "position": "22.00;571.00", "size": "12;14", "children": []}, {"name": null, "role": "AXStaticText", "description": null, "role_description": "text", "value": "Console", "position": "38.00;571.00", "size": "185;14", "children": []}]}]}, {"name": null, "role": "AXRow", "description": null, "role_description": "outline row", "value": null, "position": "7.00;586.00", "size": "217;15", "children": [{"name": null, "role": "AXStaticText", "description": null, "role_description": "text", "value": "ANSI Support", "position": "51.00;586.00", "size": "172;14", "children": []}]}, {"name": null, "role": "AXRow", "description": null, "role_description": "outline row", "value": null, "position": "7.00;601.00", "size": "217;15", "children": [{"name": null, "role": "AXGroup", "description": null, "role_description": "group", "value": null, "position": "7.00;601.00", "size": "217;15", "children": [{"name": null, "role": "AXDisclosureTriangle", "description": null, "role_description": "disclosure triangle", "value": 1, "position": "22.00;601.00", "size": "12;14", "children": []}, {"name": null, "role": "AXStaticText", "description": null, "role_description": "text", "value": "Launching", "position": "38.00;601.00", "size": "185;14", "children": []}]}]}, {"name": null, "role": "AXRow", "description": null, "role_description": "outline row", "value": null, "position": "7.00;616.00", "size": "217;15", "children": [{"name": null, "role": "AXStaticText", "description": null, "role_description": "text", "value": "Default Launchers", "position": "51.00;616.00", "size": "172;14", "children": []}]}, {"name": null, "role": "AXRow", "description": null, "role_description": "outline row", "value": null, "position": "7.00;631.00", "size": "217;15", "children": [{"name": null, "role": "AXStaticText", "description": null, "role_description": "text", "value": "Launch Configurations", "position": "51.00;631.00", "size": "172;14", "children": []}]}, {"name": null, "role": "AXRow", "description": null, "role_description": "outline row", "value": null, "position": "7.00;646.00", "size": "217;15", "children": [{"name": null, "role": "AXStaticText", "description": null, "role_description": "text", "value": "Perspectives", "position": "38.00;646.00", "size": "185;14", "children": []}]}, {"name": null, "role": "AXRow", "description": null, "role_description": "outline row", "value": null, "position": "7.00;661.00", "size": "217;15", "children": [{"name": null, "role": "AXStaticText", "description": null, "role_description": "text", "value": "String Substitution", "position": "38.00;661.00", "size": "185;14", "children": []}]}, {"name": null, "role": "AXRow", "description": null, "role_description": "outline row", "value": null, "position": "7.00;676.00", "size": "217;15", "children": [{"name": null, "role": "AXStaticText", "description": null, "role_description": "text", "value": "View Management", "position": "38.00;676.00", "size": "185;14", "children": []}]}, {"name": null, "role": "AXRow", "description": null, "role_description": "outline row", "value": null, "position": "7.00;691.00", "size": "217;15", "children": [{"name": null, "role": "AXGroup", "description": null, "role_description": "group", "value": null, "position": "7.00;691.00", "size": "217;15", "children": [{"name": null, "role": "AXDisclosureTriangle", "description": null, "role_description": "disclosure triangle", "value": 1, "position": "9.00;691.00", "size": "12;14", "children": []}, {"name": null, "role": "AXStaticText", "description": null, "role_description": "text", "value": "Version Control (Team)", "position": "25.00;691.00", "size": "198;14", "children": []}]}]}, {"name": null, "role": "AXRow", "description": null, "role_description": "outline row", "value": null, "position": "7.00;706.00", "size": "217;15", "children": [{"name": null, "role": "AXStaticText", "description": null, "role_description": "text", "value": "File Content", "position": "38.00;706.00", "size": "185;14", "children": []}]}, {"name": null, "role": "AXRow", "description": null, "role_description": "outline row", "value": null, "position": "7.00;721.00", "size": "217;15", "children": [{"name": null, "role": "AXGroup", "description": null, "role_description": "group", "value": null, "position": "7.00;721.00", "size": "217;15", "children": [{"name": null, "role": "AXDisclosureTriangle", "description": null, "role_description": "disclosure triangle", "value": 1, "position": "22.00;721.00", "size": "12;14", "children": []}, {"name": null, "role": "AXStaticText", "description": null, "role_description": "text", "value": "Git", "position": "38.00;721.00", "size": "185;14", "children": []}]}]}, {"name": null, "role": "AXRow", "description": null, "role_description": "outline row", "value": null, "position": "7.00;736.00", "size": "217;15", "children": [{"name": null, "role": "AXStaticText", "description": null, "role_description": "text", "value": "Committing", "position": "51.00;736.00", "size": "172;14", "children": []}]}, {"name": null, "role": "AXRow", "description": null, "role_description": "outline row", "value": null, "position": "7.00;751.00", "size": "217;15", "children": [{"name": null, "role": "AXStaticText", "description": null, "role_description": "text", "value": "Configuration", "position": "51.00;751.00", "size": "172;14", "children": []}]}, {"name": null, "role": "AXRow", "description": null, "role_description": "outline row", "value": null, "position": "7.00;766.00", "size": "217;15", "children": [{"name": null, "role": "AXStaticText", "description": null, "role_description": "text", "value": "Confirmations and Warnings", "position": "51.00;766.00", "size": "172;14", "children": []}]}, {"name": null, "role": "AXRow", "description": null, "role_description": "outline row", "value": null, "position": "7.00;781.00", "size": "217;15", "children": [{"name": null, "role": "AXStaticText", "description": null, "role_description": "text", "value": "Date Format", "position": "51.00;781.00", "size": "172;14", "children": []}]}, {"name": null, "role": "AXRow", "description": null, "role_description": "outline row", "value": null, "position": "7.00;796.00", "size": "217;15", "children": [{"name": null, "role": "AXStaticText", "description": null, "role_description": "text", "value": "Diff/Merge", "position": "51.00;796.00", "size": "172;14", "children": []}]}, {"name": null, "role": "AXRow", "description": null, "role_description": "outline row", "value": null, "position": "7.00;811.00", "size": "217;15", "children": [{"name": null, "role": "AXGroup", "description": null, "role_description": "group", "value": null, "position": "7.00;811.00", "size": "217;15", "children": [{"name": null, "role": "AXDisclosureTriangle", "description": null, "role_description": "disclosure triangle", "value": 1, "position": "35.00;811.00", "size": "12;14", "children": []}, {"name": null, "role": "AXStaticText", "description": null, "role_description": "text", "value": "History", "position": "51.00;811.00", "size": "172;14", "children": []}]}]}, {"name": null, "role": "AXRow", "description": null, "role_description": "outline row", "value": null, "position": "7.00;826.00", "size": "217;15", "children": [{"name": null, "role": "AXStaticText", "description": null, "role_description": "text", "value": "Columns", "position": "64.00;826.00", "size": "159;14", "children": []}]}, {"name": null, "role": "AXRow", "description": null, "role_description": "outline row", "value": null, "position": "7.00;841.00", "size": "217;15", "children": [{"name": null, "role": "AXStaticText", "description": null, "role_description": "text", "value": "Label Decorations", "position": "51.00;841.00", "size": "172;14", "children": []}]}, {"name": null, "role": "AXRow", "description": null, "role_description": "outline row", "value": null, "position": "7.00;856.00", "size": "217;15", "children": [{"name": null, "role": "AXStaticText", "description": null, "role_description": "text", "value": "Projects", "position": "51.00;856.00", "size": "172;14", "children": []}]}, {"name": null, "role": "AXRow", "description": null, "role_description": "outline row", "value": null, "position": "7.00;871.00", "size": "217;15", "children": [{"name": null, "role": "AXStaticText", "description": null, "role_description": "text", "value": "Servers", "position": "51.00;871.00", "size": "172;14", "children": []}]}, {"name": null, "role": "AXRow", "description": null, "role_description": "outline row", "value": null, "position": "7.00;886.00", "size": "217;15", "children": [{"name": null, "role": "AXStaticText", "description": null, "role_description": "text", "value": "Staging View", "position": "51.00;886.00", "size": "172;14", "children": []}]}, {"name": null, "role": "AXRow", "description": null, "role_description": "outline row", "value": null, "position": "7.00;901.00", "size": "217;15", "children": [{"name": null, "role": "AXStaticText", "description": null, "role_description": "text", "value": "Synchronize", "position": "51.00;901.00", "size": "172;14", "children": []}]}, {"name": null, "role": "AXRow", "description": null, "role_description": "outline row", "value": null, "position": "7.00;916.00", "size": "217;15", "children": [{"name": null, "role": "AXStaticText", "description": null, "role_description": "text", "value": "Window Cache", "position": "51.00;916.00", "size": "172;14", "children": []}]}, {"name": null, "role": "AXRow", "description": null, "role_description": "outline row", "value": null, "position": "7.00;931.00", "size": "217;15", "children": [{"name": null, "role": "AXStaticText", "description": null, "role_description": "text", "value": "Ignored Resources", "position": "38.00;931.00", "size": "185;14", "children": []}]}, {"name": null, "role": "AXRow", "description": null, "role_description": "outline row", "value": null, "position": "7.00;946.00", "size": "217;15", "children": [{"name": null, "role": "AXStaticText", "description": null, "role_description": "text", "value": "Models", "position": "38.00;946.00", "size": "185;14", "children": []}]}, {"name": null, "role": "AXColumn", "description": null, "role_description": "column", "value": null, "position": "7.00;-929.00", "size": "217;1890", "children": []}]}, {"name": null, "role": "AXScrollBar", "description": null, "role_description": "scroll bar", "value": 0.0, "position": "7.00;945.00", "size": "166;16", "children": [{"name": null, "role": "AXValueIndicator", "description": null, "role_description": "value indicator", "value": 0.0, "position": "8.00;949.00", "size": "125;12", "children": []}, {"name": null, "role": "AXButton", "description": null, "role_description": "increment arrow button", "value": null, "position": "7.00;945.00", "size": "0;0", "children": []}, {"name": null, "role": "AXButton", "description": null, "role_description": "decrement arrow button", "value": null, "position": "7.00;945.00", "size": "0;0", "children": []}, {"name": null, "role": "AXButton", "description": null, "role_description": "increment page button", "value": null, "position": "133.50;949.00", "size": "40;12", "children": []}, {"name": null, "role": "AXButton", "description": null, "role_description": "decrement page button", "value": null, "position": "7.00;949.00", "size": "1;12", "children": []}]}, {"name": null, "role": "AXScrollBar", "description": null, "role_description": "scroll bar", "value": 1.0, "position": "157.00;59.00", "size": "16;902", "children": [{"name": null, "role": "AXValueIndicator", "description": null, "role_description": "value indicator", "value": 1.0, "position": "161.00;530.50", "size": "12;430", "children": []}, {"name": null, "role": "AXButton", "description": null, "role_description": "increment arrow button", "value": null, "position": "157.00;59.00", "size": "0;0", "children": []}, {"name": null, "role": "AXButton", "description": null, "role_description": "decrement arrow button", "value": null, "position": "157.00;59.00", "size": "0;0", "children": []}, {"name": null, "role": "AXButton", "description": null, "role_description": "increment page button", "value": null, "position": "161.00;960.00", "size": "12;1", "children": []}, {"name": null, "role": "AXButton", "description": null, "role_description": "decrement page button", "value": null, "position": "161.00;59.00", "size": "12;471", "children": []}]}]}, {"name": "type_filter_text", "role": "AXTextField", "description": null, "role_description": "search text field", "value": "", "position": "7.00;35.00", "size": "166;19", "children": []}, {"name": null, "role": "AXButton", "description": null, "role_description": "close button", "value": null, "position": "7.00;6.00", "size": "14;16", "children": []}, {"name": null, "role": "AXButton", "description": null, "role_description": "zoom button", "value": null, "position": "47.00;6.00", "size": "14;16", "children": [{"name": null, "role": "AXGroup", "description": null, "role_description": "group", "value": null, "position": "47.00;6.00", "size": "14;16", "children": [{"name": null, "role": "AXGroup", "description": null, "role_description": "group", "value": null, "position": "47.00;6.00", "size": "14;16", "children": []}]}]}, {"name": null, "role": "AXButton", "description": null, "role_description": "minimize button", "value": null, "position": "27.00;6.00", "size": "14;16", "children": []}, {"name": null, "role": "AXStaticText", "description": null, "role_description": "text", "value": "Preferences", "position": "558.00;5.00", "size": "83;16", "children": []}]}